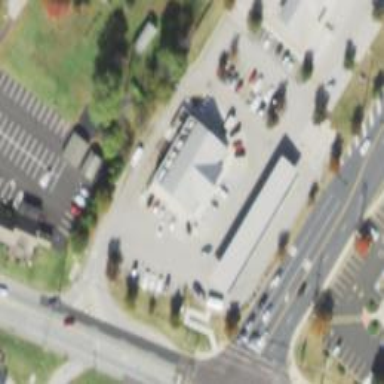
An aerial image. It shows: Convenience shop.